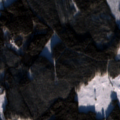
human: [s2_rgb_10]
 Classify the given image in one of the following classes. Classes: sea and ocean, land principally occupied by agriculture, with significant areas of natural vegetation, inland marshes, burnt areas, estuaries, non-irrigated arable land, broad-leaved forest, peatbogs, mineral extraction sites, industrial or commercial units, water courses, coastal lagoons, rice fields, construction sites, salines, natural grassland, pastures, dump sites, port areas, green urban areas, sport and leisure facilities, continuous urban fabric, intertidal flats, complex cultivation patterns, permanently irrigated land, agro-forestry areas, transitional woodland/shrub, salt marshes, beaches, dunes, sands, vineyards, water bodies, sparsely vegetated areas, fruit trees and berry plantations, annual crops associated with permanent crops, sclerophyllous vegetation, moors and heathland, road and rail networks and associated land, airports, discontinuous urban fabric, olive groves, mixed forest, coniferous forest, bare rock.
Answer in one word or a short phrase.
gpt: coniferous forest, mixed forest, transitional woodland/shrub